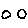
Label: circle